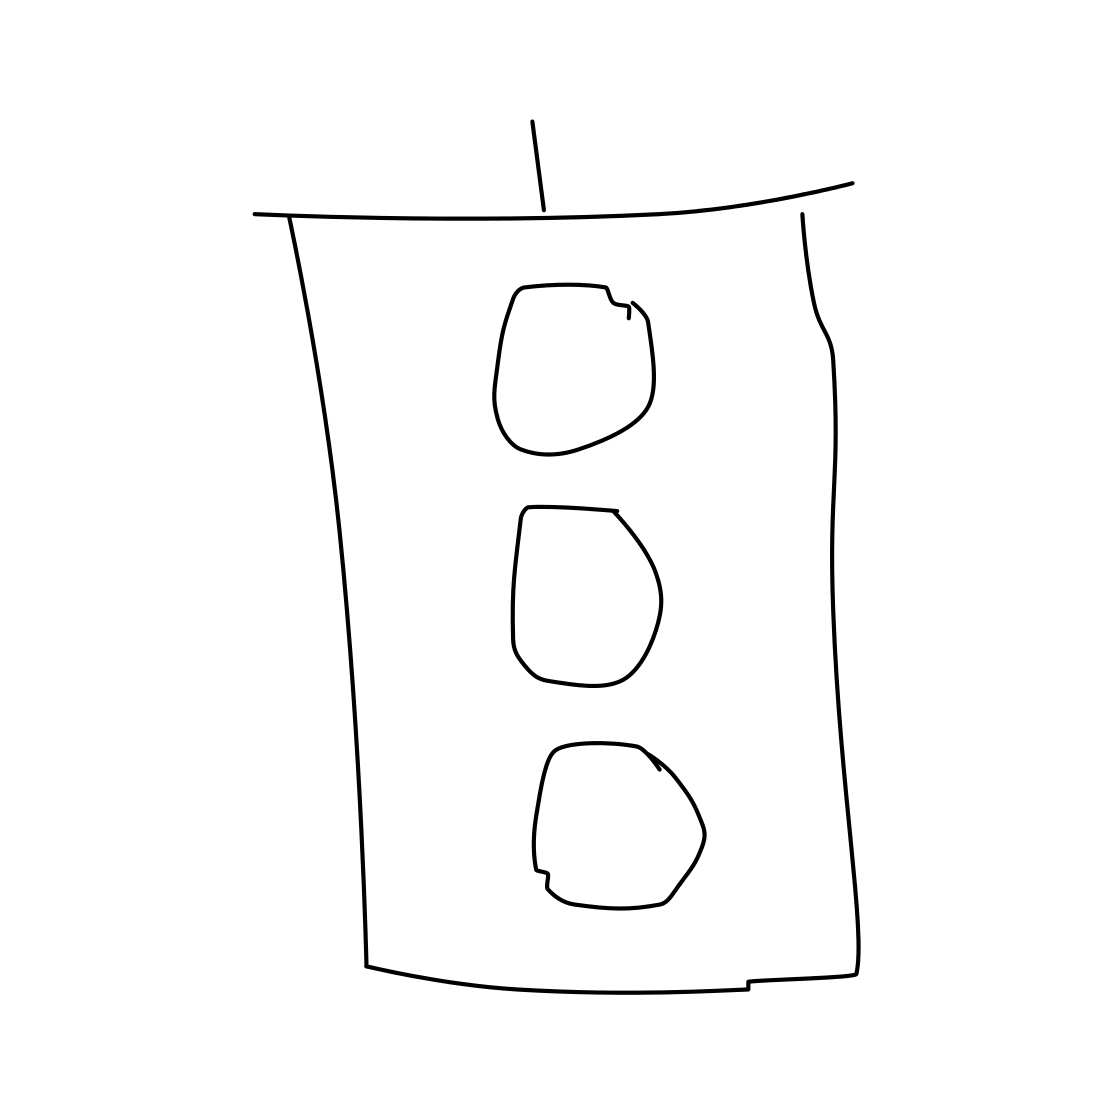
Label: traffic light